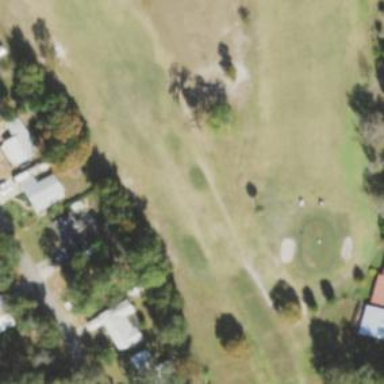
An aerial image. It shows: View of golf hole.